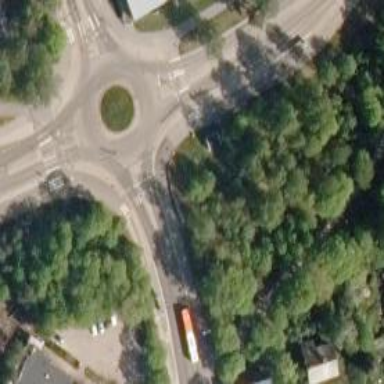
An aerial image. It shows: Road with "give way" sign.